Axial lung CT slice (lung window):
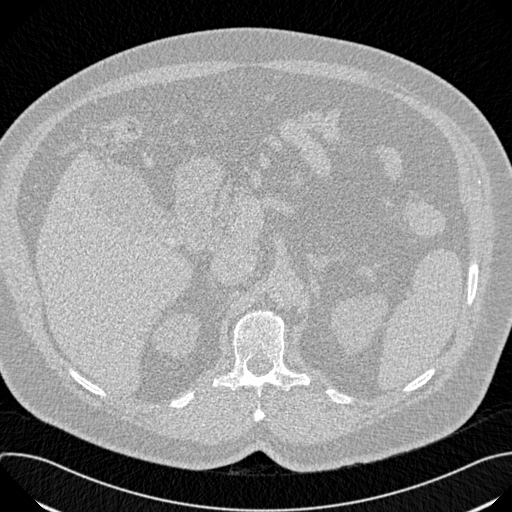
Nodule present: no